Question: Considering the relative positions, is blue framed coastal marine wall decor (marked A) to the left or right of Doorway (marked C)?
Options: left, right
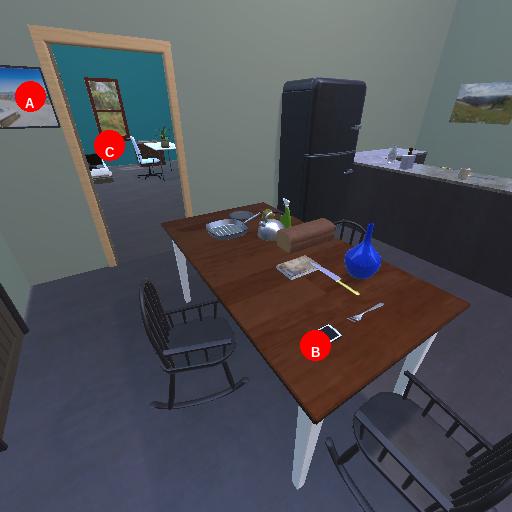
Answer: left